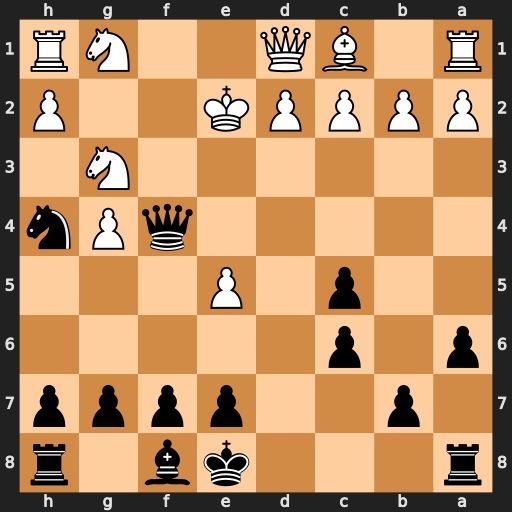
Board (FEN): r3kb1r/1p2pppp/p1p5/2p1P3/5qPn/6N1/PPPPK2P/R1BQ2NR
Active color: b
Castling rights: kq
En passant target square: -
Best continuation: Qxg4+ Ke1 Ng2+